Question: I am trying to update my database table . But it is not Updated.
'''
using System;
using System.Collections.Generic;
using System.Linq;
using System.Web;
using System.Web.UI;
using System.Web.UI.WebControls;
using System.Configuration;
using System.Data.SqlClient;
using System.Data;
public partial class UserProfile : System.Web.UI.Page
{
protected void Page_Load(object sender, EventArgs e)
{
txtUserId.Text = Request.Cookies["txtUserName"].Value;
string con_string = @"data Source= 10.10.10.5; initial catalog= test; user= xx; password= xxxxxxxxx;";
SqlConnection con = new SqlConnection(con_string);
SqlCommand cmd = new SqlCommand("select FirstName, LastName, Password, EmailId, MobileNumber from ExpenseManagement where UserId ='"+txtUserId.Text+"'", con);
cmd.Parameters.AddWithValue("@UserId", txtUserId.Text);
con.Open();
DataTable dt = new DataTable();
SqlDataAdapter da = new SqlDataAdapter(cmd);
da.Fill(dt);
txtFirstName.Text = dt.Rows[0]["FirstName"].ToString();
txtLastName.Text = dt.Rows[0]["LastName"].ToString();
txtPassword.Text= dt.Rows[0]["Password"].ToString();
txtEmailId.Text = dt.Rows[0]["EmailId"].ToString();
txtMobileNumber.Text = dt.Rows[0]["MobileNumber"].ToString();
con.Close();
txtUserId.Enabled = false;
txtFirstName.Enabled=false;
txtLastName.Enabled=false;
txtPassword.Enabled = false;
txtEmailId.Enabled = false;
txtMobileNumber.Enabled = false;
btnUpdate.Visible = false;
}
protected void Button1_Click1(object sender, EventArgs e)
{
txtUserId.Enabled = true;
txtUserId.ReadOnly = true;
txtFirstName.Enabled = true;
txtLastName.Enabled = true;
txtPassword.Enabled = true;
txtMobileNumber.Enabled = true;
txtEmailId.Enabled = true;
btnUpdate.Visible = true;
btnEdit.Visible = false;
}
protected void btnUpdate_Click(object sender, EventArgs e)
{
string con_string = @"data Source= 10.10.10.5; initial catalog= test; user= xx; password= xxxxxxxxx;";
SqlConnection con = new SqlConnection(con_string);
string qryUpdate = "Update ExpenseManagement set FirstName= @FirstName, LastName=@LastName, Password=@Password, EmailId=@EmailId,MobileNumber=@MobileNumber where UserId= @UserId";
SqlCommand cmd = new SqlCommand(qryUpdate, con);
cmd.Parameters.AddWithValue("@UserId", txtUserId.Text);
cmd.Parameters.AddWithValue("@FirstName", txtFirstName.Text);
cmd.Parameters.AddWithValue("@LastName", txtLastName.Text);
cmd.Parameters.AddWithValue("@Password", txtPassword.Text);
cmd.Parameters.AddWithValue("@EmailId", txtEmailId.Text);
cmd.Parameters.AddWithValue("@MobileNumber", txtMobileNumber.Text);
con.Open();
if (Page.IsValid)
{
cmd.ExecuteNonQuery();
btnEdit.Visible = true;
}
con.Close();
}
}
'''
I have next database fields:
'''
UserId, FirstName, LastName, Password, EmailId, MobileNumber.
'''
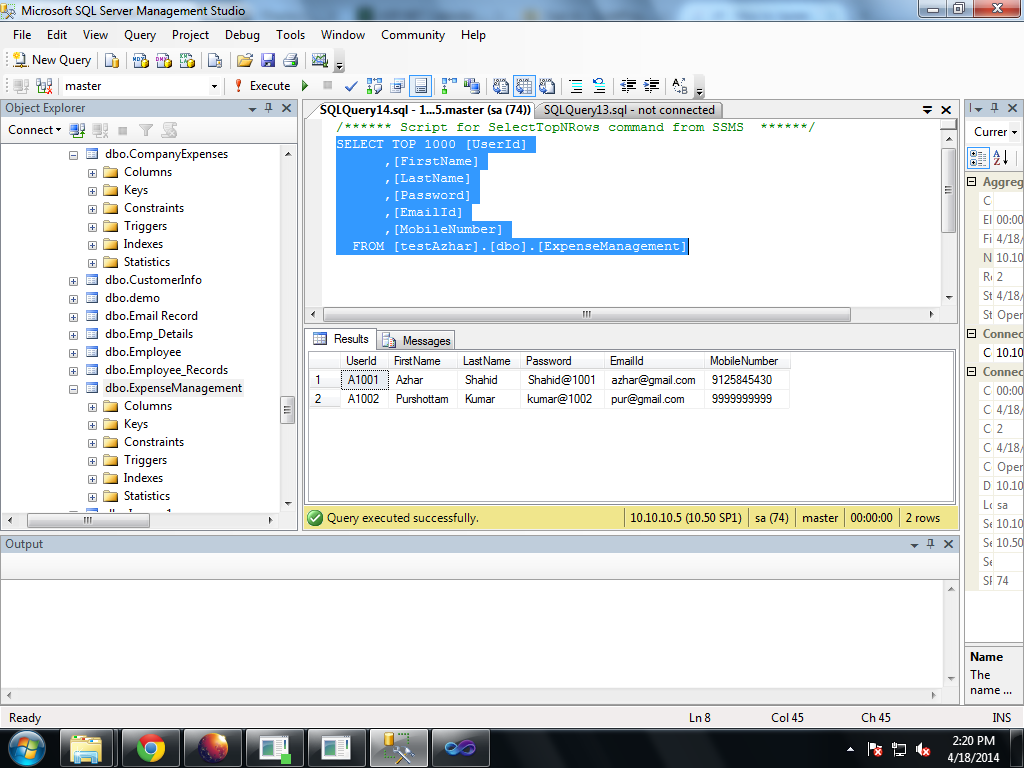
Answer: Missing the <URL> check on the Page_Load event.
In ASP.NET, when you raise an event on a server side control, the Page_Load event is always executed before the code in the control event.
In your case, your user changes the textboxes, then presses the Update button. This raises the 'Page_Load' event followed by the 'btnUpdate_Click' event. Without a check on the property 'IsPostBack', the Page_Load event reloads the textboxes from the database with the original values effectively destroying the data typed by the user, then the button event code is called. But at this point the values in the textboxes are the original ones, so your code runs correctly, but doesn't change anything.
Change the Page_Load event adding
'''
protected void Page_Load(object sender, EventArgs e)
{
if(!IsPostBack)
{
txtUserId.Text = Request.Cookies["txtUserName"].Value;
string con_string = @"data Source= 10.10.10.5; initial catalog= test; user= xx; password= xxxxxxxxx;";
SqlConnection con = new SqlConnection(con_string);
SqlCommand cmd = new SqlCommand(@"select FirstName, LastName, Password,
EmailId, MobileNumber
from ExpenseManagement
where UserId =@usedId", con);
cmd.Parameters.AddWithValue("@UserId", txtUserId.Text);
con.Open();
DataTable dt = new DataTable();
SqlDataAdapter da = new SqlDataAdapter(cmd);
da.Fill(dt);
......
btnUpdate.Visible = false;
}
}
'''